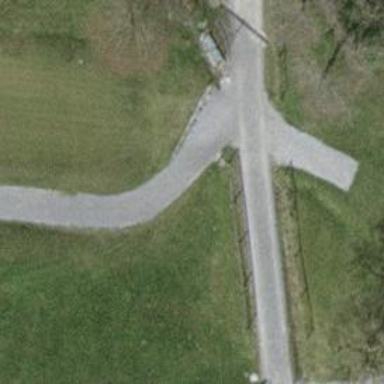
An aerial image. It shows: Golf cartpath that is also road path.